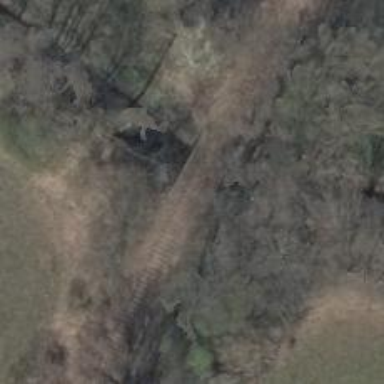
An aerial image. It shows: Disused railway bridge.